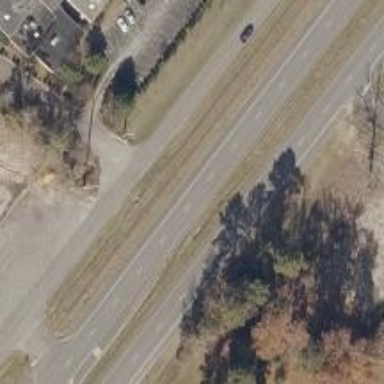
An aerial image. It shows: Primary highway.